Field crop: maize
Growth stage: 2
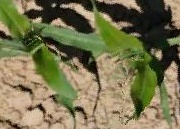
Species: maize